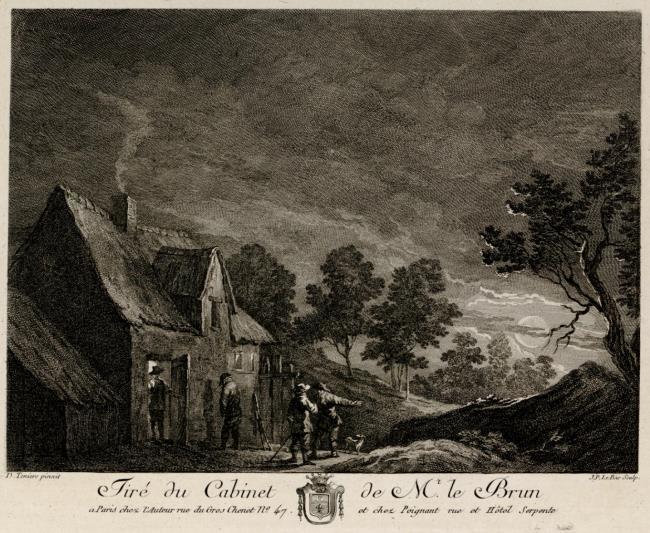
Title: Landscape with two men conversing before a house
Artist: Jacques-Philippe Le Bas
Earliest date: 1740
Latest date: 1750
Genre: reproductive print
Iconography: Pomander
Keywords: landscape (genre), house, four human figures, chimney, doorway, dog, moon, broom